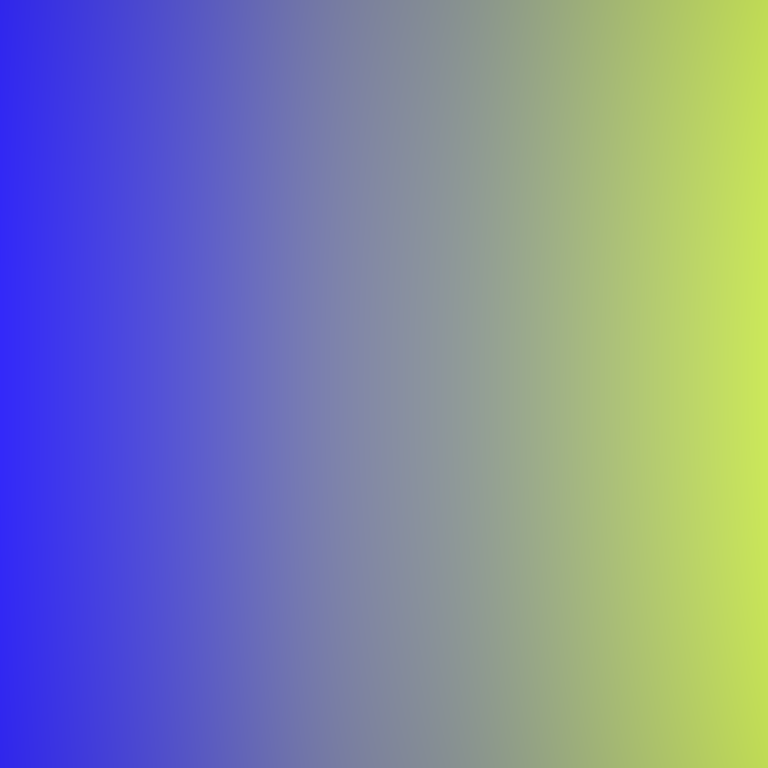
Abstract light effect, smooth gradient from deep blue to bright yellow, calm atmosphere, soft glow, no room, no furniture, no objects.